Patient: sex F, age 65
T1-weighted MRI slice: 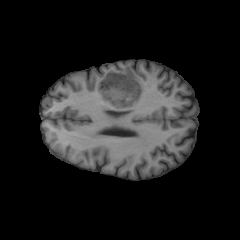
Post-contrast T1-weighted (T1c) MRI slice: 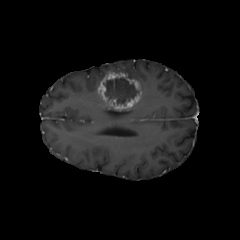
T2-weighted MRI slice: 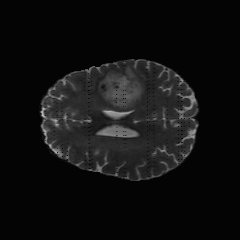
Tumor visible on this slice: yes
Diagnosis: Glioblastoma, IDH-wildtype
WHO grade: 4